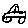
Label: car